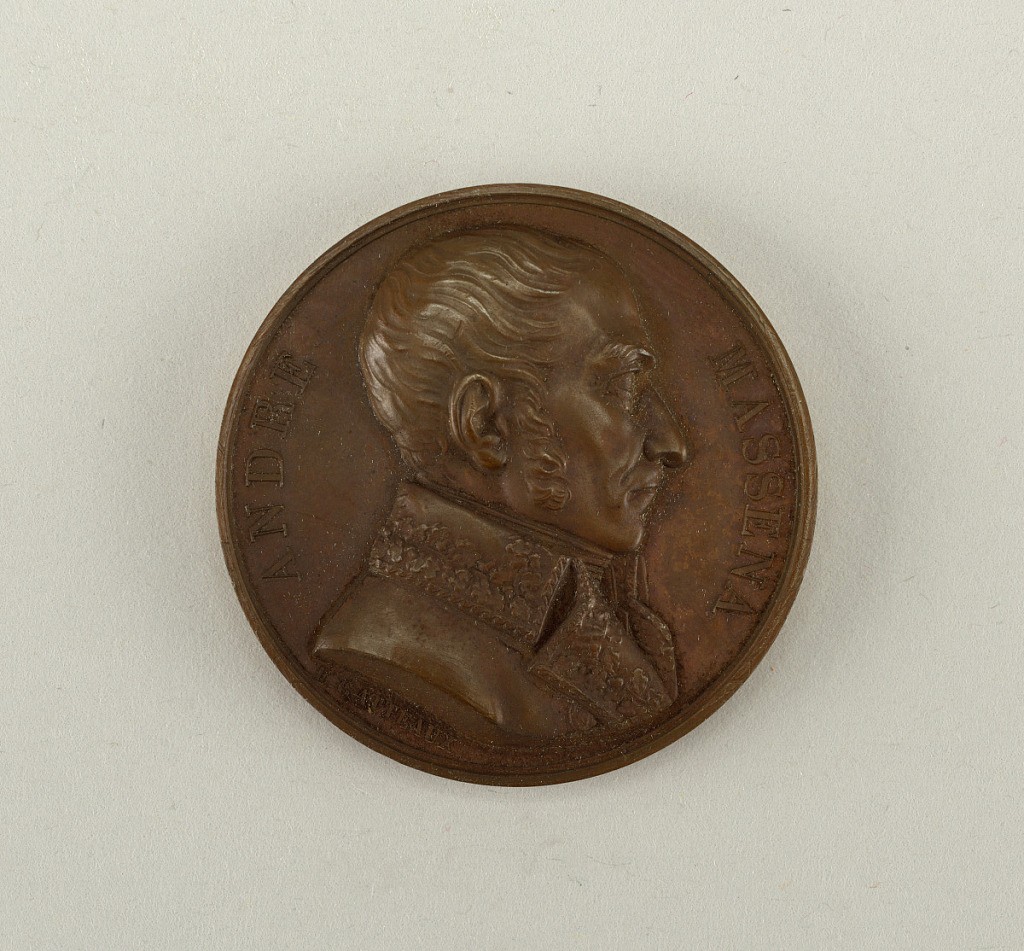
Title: Galerie métallique des grands hommes français (Great Men of France)
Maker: Jacques-Édouard Gatteaux, French, 1788 - 1881
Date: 1822
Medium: Cast bronze
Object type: Medal
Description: Bust of André Masséna, 1st Duc de Rivoli, 1st Prince d'Essling (1758 -1817), to the right.